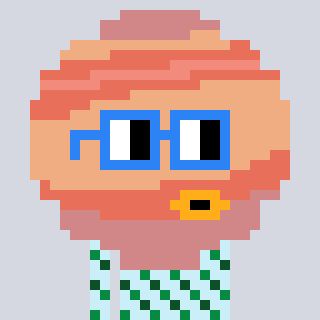
a pixel art character with square blue glasses, a jupiter-shaped head and a cold-colored body on a cool background